Field crop: maize
Growth stage: 2
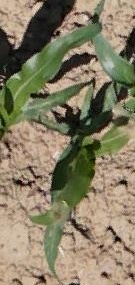
Species: maize